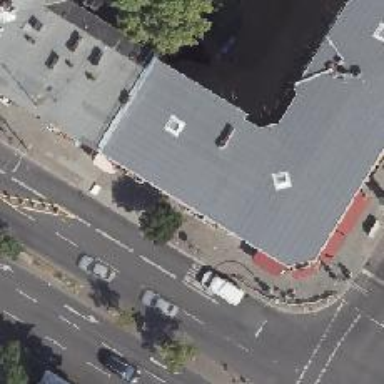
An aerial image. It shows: Restaurant.